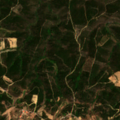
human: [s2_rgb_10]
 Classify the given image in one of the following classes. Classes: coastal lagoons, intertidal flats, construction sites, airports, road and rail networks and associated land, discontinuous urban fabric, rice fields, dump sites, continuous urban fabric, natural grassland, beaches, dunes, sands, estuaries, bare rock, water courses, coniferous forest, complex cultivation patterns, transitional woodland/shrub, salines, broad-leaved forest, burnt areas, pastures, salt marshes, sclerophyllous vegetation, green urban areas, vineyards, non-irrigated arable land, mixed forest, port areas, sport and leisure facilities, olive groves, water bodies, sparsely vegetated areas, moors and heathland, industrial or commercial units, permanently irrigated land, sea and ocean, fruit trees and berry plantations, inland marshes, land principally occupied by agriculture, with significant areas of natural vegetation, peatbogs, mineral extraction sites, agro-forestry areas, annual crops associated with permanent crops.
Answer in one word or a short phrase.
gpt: annual crops associated with permanent crops, moors and heathland, transitional woodland/shrub